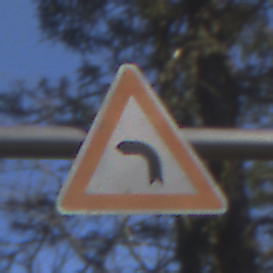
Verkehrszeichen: KurveLinks
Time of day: MorningAfternoon
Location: Outdoor (Nature)
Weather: Clear
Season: Winter
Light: Natural